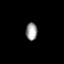
Tissue: lung
Cell type: Endothelial cells
Senescence score: 0.5909
Nuclear area (px): 197
Mean DAPI intensity: 155.589